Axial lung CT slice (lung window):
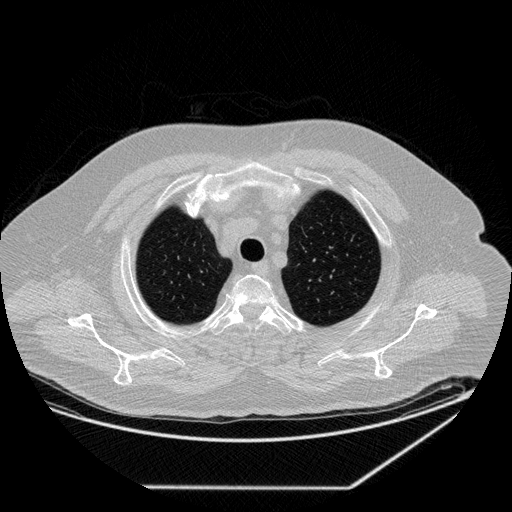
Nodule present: no